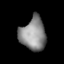
Tissue: lung
Cell type: Epithelial cells
Senescence score: 0.1556
Nuclear area (px): 826
Mean DAPI intensity: 137.168